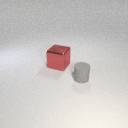
large red metal cube behind small gray rubber cylinder